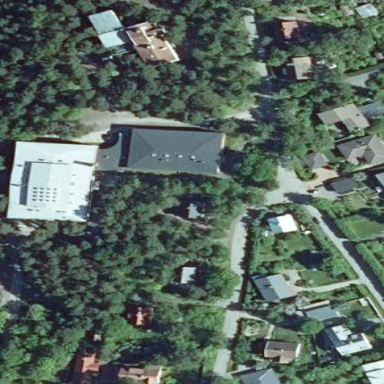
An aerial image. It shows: School building.